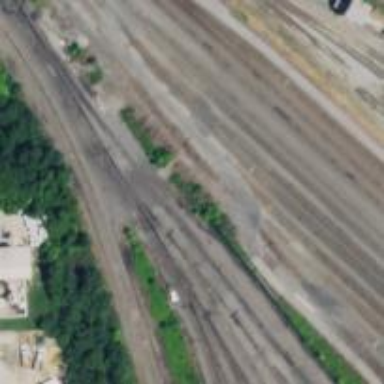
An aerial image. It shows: Disused railway yard.